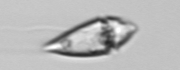
Label: Amphidinium